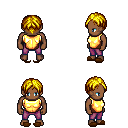
a pixel art fantasy rpg character, male body template, human, dark skin, gold chest armor, magenta pants, blonde parted hairstyle, brown slippers, four views (front, back, left, right), 2x2 character sprite sheet, small pixel art, hard edges, no anti-aliasing